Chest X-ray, PA view. Patient: 22 years old, sex F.
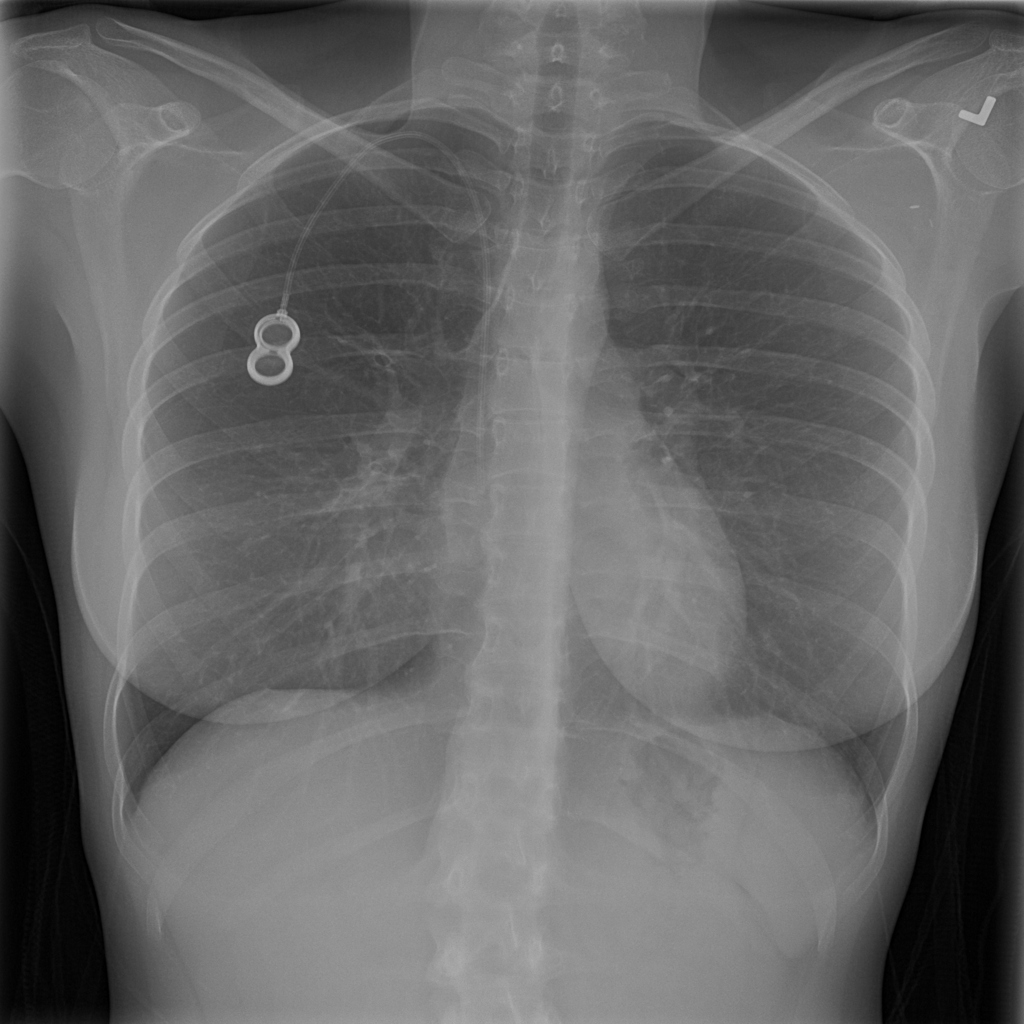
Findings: No Finding